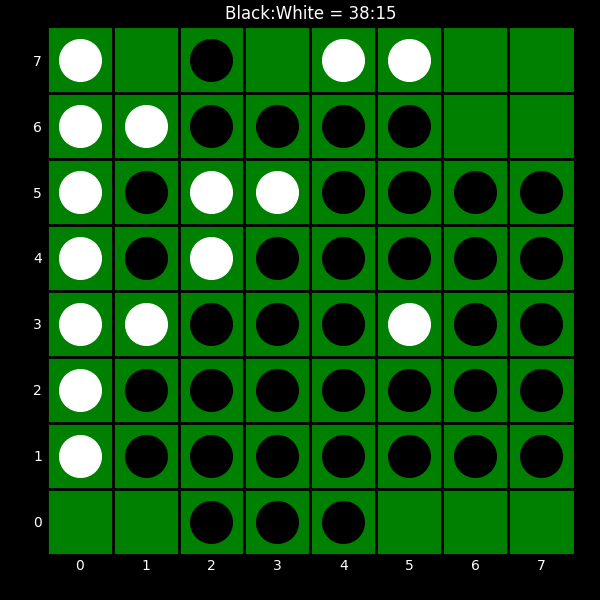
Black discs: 38
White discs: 15